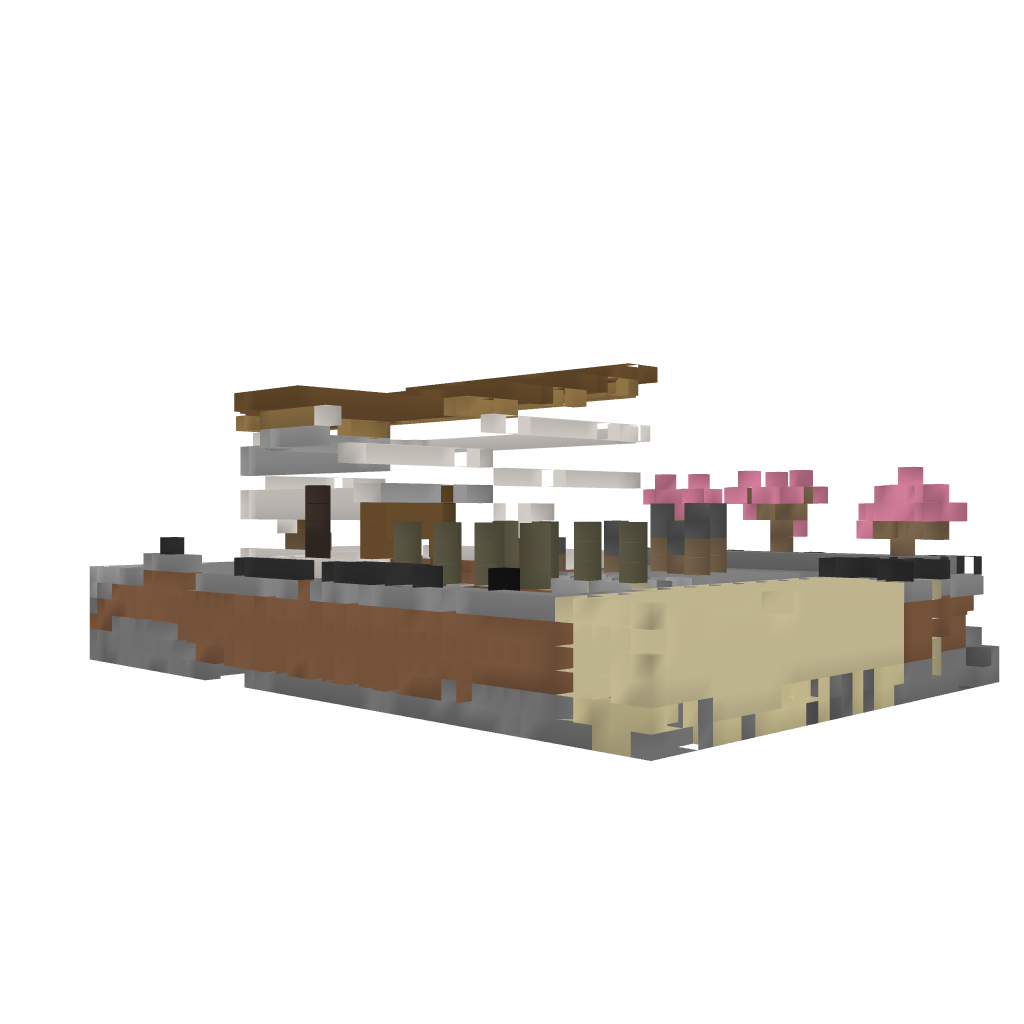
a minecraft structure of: Little modern house #2